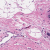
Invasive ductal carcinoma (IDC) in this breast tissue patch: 0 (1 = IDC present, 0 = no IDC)